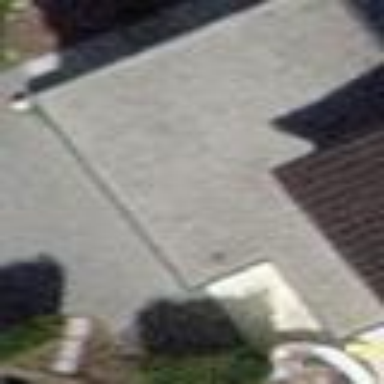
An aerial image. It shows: Garage.